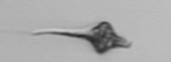
Label: Euglena